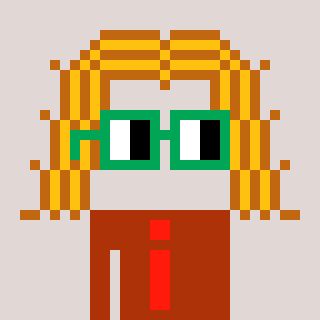
a pixel art character with square green glasses, a hair-shaped head and a hotbrown-colored body on a warm background